Question: What does system do?
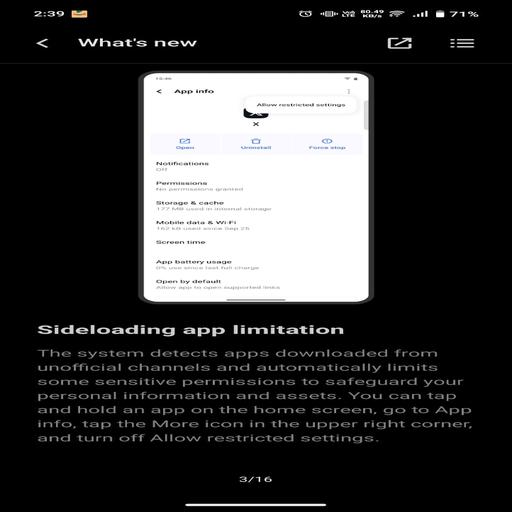
Answer: Limits permissions